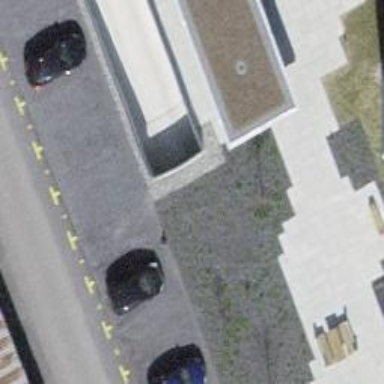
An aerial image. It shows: Parking entrance.